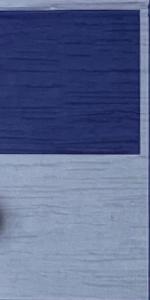
Label: Empty